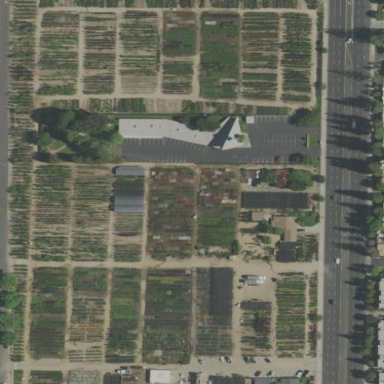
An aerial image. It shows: Plant nursery area.